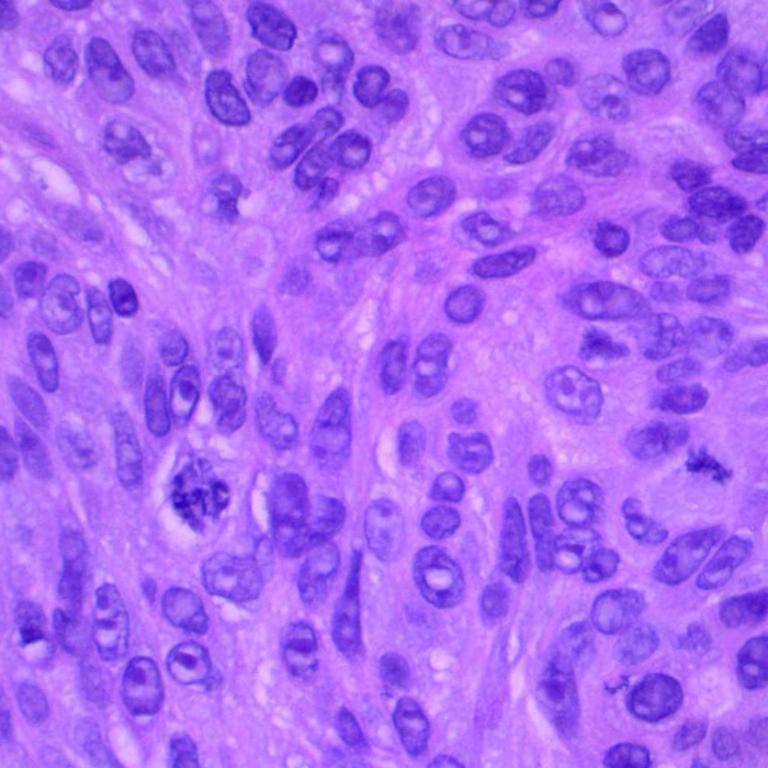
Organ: lung
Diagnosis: squamous carcinomas